Question: I have user associated with each data,

and rule defines as below-
'''
{
"rules": {
".read": false,
".write": false,
"expenses": {
".read": "auth.uid === data.child('userId').val()",
".write": "auth.uid === data.child('userId').val()"
},
"categories": {
".read": "auth != null",
".write": "auth != null"
}
}
}
'''
I have a requirement that the user can only read the data where their userId is associated.
function to get Data-
'''
getExpense():AngularFireList<ExpenseData>{
if (!this.userId) return;
this.expenses = this.db.list('expenses');
return this.expenses
}
getCategory():AngularFireList<CategoryData>{
if (!this.userId) return;
this.categories = this.db.list('categories');
return this.categories;
}
'''
Error:
> ERROR Error: permission_denied at /expenses: Client doesn't have permission to access the desired data.
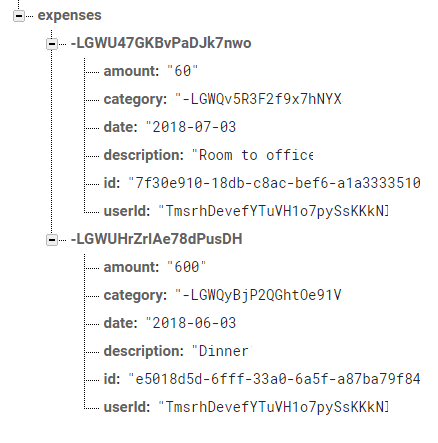
Answer: It looks like you're trying to read from '/expenses', but this is the condition to get access to '/expenses':
'''
".read": "auth.uid === data.child('userId').val()",
'''
Since there is no '/expenses/userId', nobody has access to '/expenses'. If you add a '/expenses/userId' with a UID, then the user with that UID will have access to all of '/expenses', not just their own.
Note that security rules can't be used to filter data, which I think you're trying to do. This topic has been covered before, so I recommend you check out a few of the <URL>.
Since a few months it possible to accomplish your scenario. But you will need to do this as two steps that go hand-in-hand:
1. From your code make sure to query only the child nodes that are allowed.
2. Use your rules to validate that the query is only accessing data that is allowed.
See the <URL>. From there:
The code:
> '''
db.ref("baskets").orderByChild("owner")
.equalTo(auth.currentUser.uid)
.on("value", cb)
'''
The rules:
> '''
"baskets": {
".read": "auth.uid != null &&
query.orderByChild == 'owner' &&
query.equalTo == auth.uid" // restrict basket access to owner of basket
}
'''